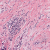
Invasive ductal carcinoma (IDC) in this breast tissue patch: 1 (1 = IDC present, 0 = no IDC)